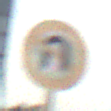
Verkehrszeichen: VerbotWenden
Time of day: SunriseSunset
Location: Outdoor (Urban)
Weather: PartlyCloudy
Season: NotSpecified
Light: Natural